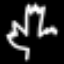
Label: leaf